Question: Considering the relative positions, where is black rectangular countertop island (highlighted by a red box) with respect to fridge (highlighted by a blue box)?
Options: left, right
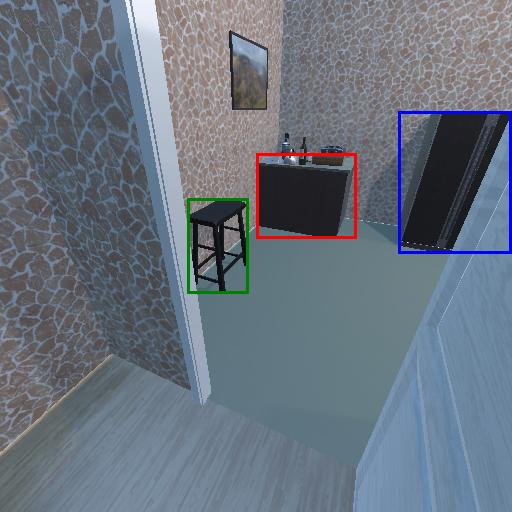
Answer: left